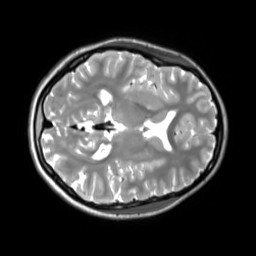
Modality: T2w
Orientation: axial
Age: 19
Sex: female
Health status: ill
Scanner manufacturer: siemens
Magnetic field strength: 3 T
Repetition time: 2.8 s
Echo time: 0.326 s